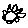
Label: flower